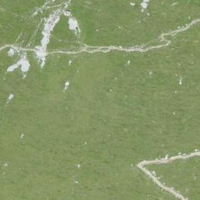
EUNIS habitat code: 26
Species observed at this site:
Campanula thyrsoides